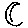
Label: moon